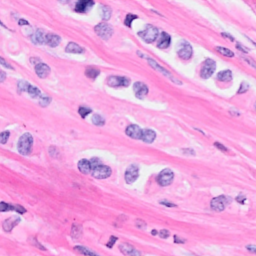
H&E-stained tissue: Breast